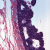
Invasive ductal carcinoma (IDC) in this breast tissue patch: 0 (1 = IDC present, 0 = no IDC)